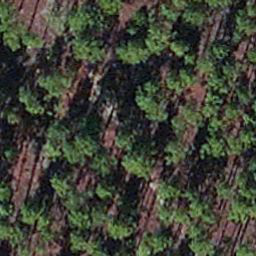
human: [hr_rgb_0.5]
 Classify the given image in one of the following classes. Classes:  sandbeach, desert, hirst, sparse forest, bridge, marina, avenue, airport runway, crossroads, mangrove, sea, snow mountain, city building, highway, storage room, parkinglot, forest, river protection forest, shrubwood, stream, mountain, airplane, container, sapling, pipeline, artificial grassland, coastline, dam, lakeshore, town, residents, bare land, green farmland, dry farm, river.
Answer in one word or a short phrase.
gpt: sapling